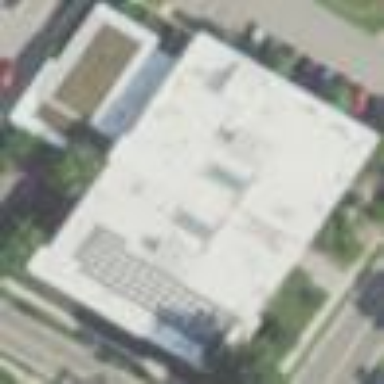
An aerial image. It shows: Civic building serving as library.